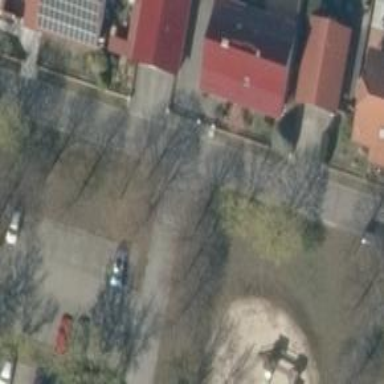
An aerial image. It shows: Smoothly paved residential road.